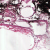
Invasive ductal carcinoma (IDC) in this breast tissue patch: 0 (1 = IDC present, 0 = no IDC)